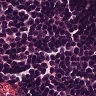
Metastatic tissue present: no